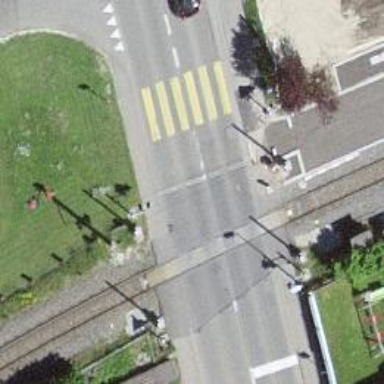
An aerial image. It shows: Railway level crossing.